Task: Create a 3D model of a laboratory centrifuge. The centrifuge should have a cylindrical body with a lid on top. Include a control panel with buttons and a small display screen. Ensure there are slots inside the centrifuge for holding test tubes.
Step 258:
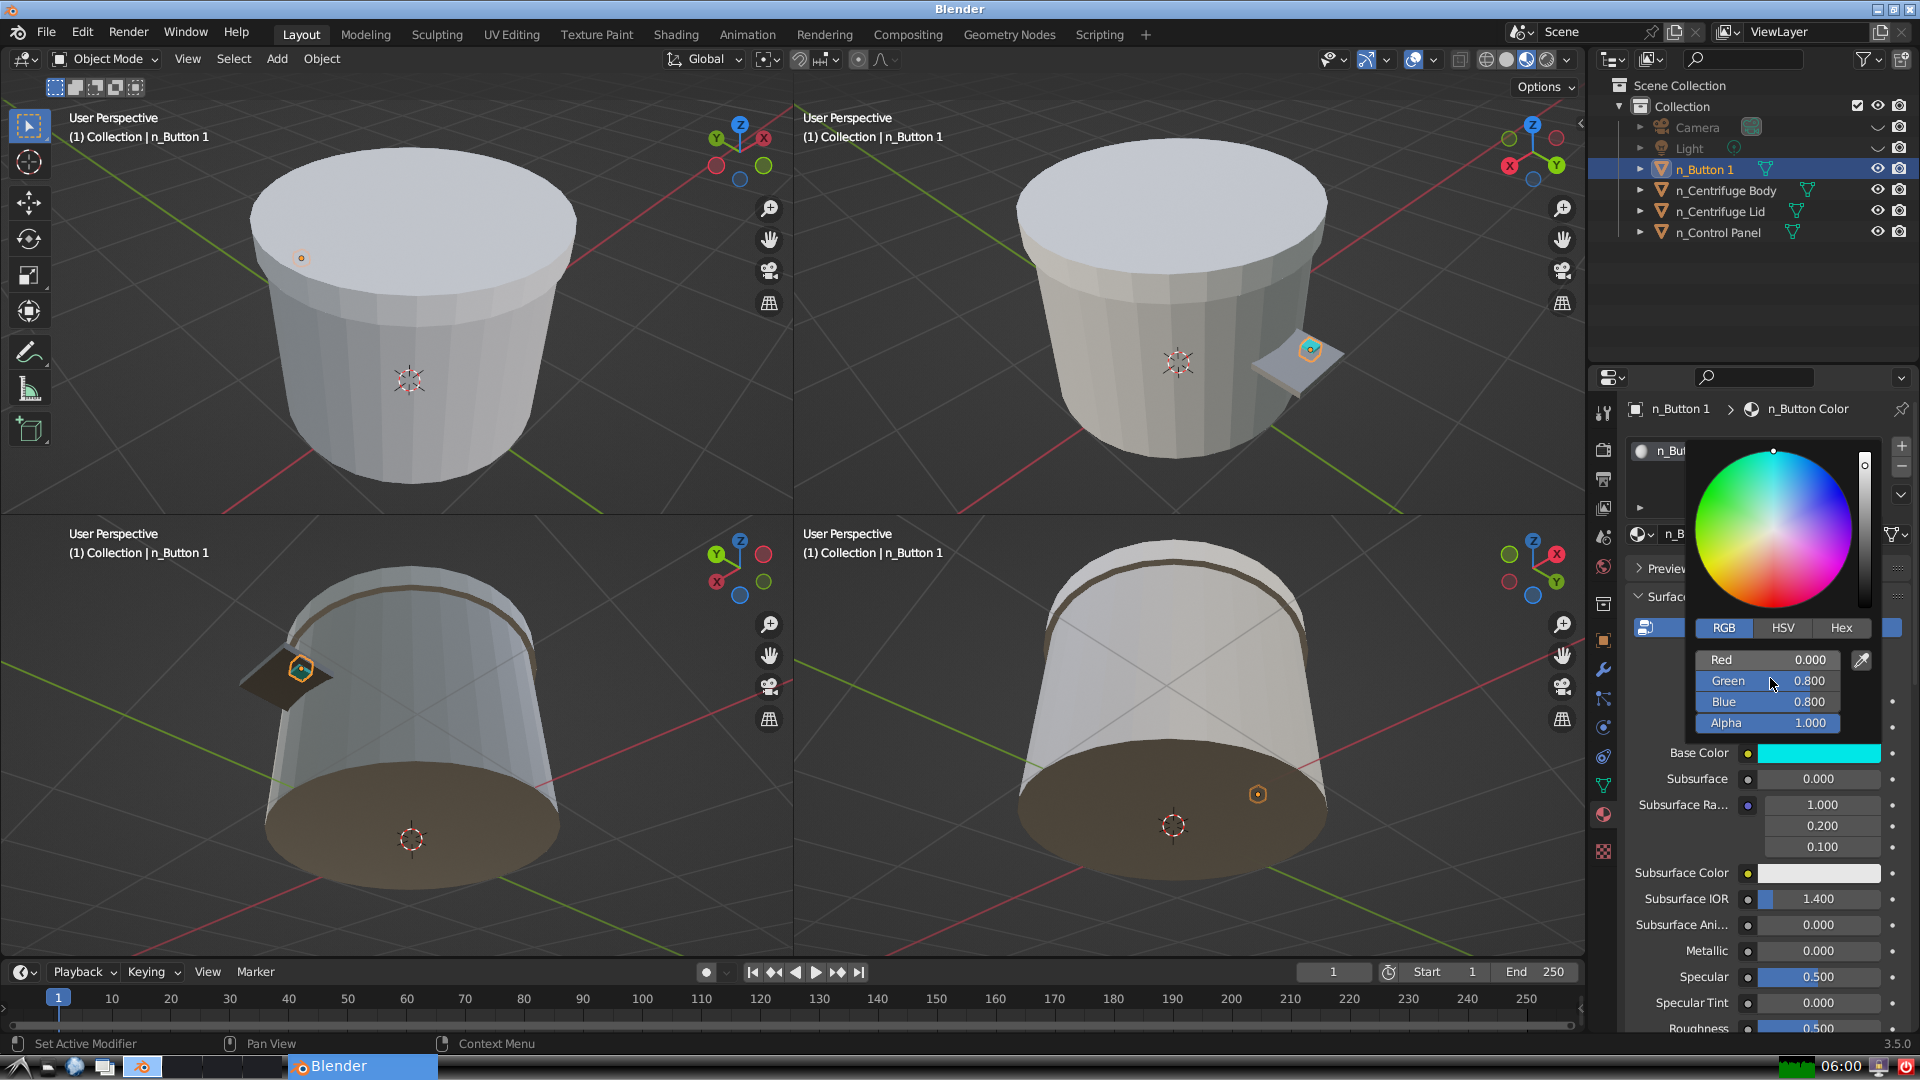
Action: click: no